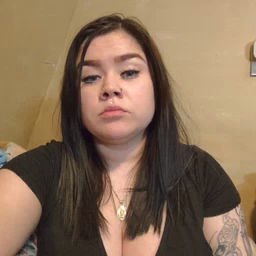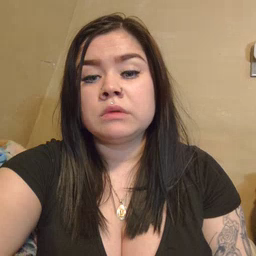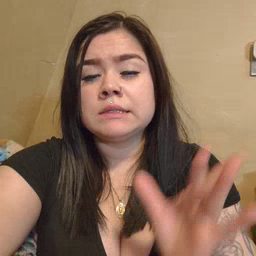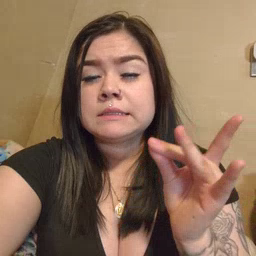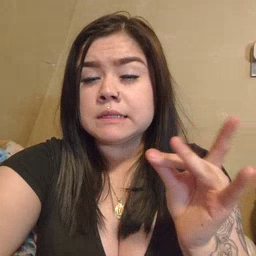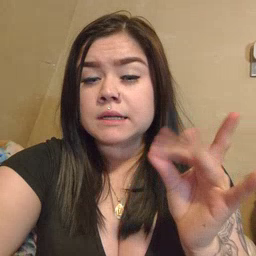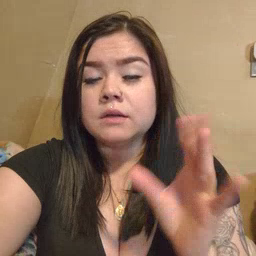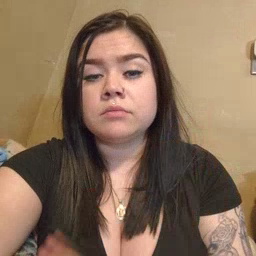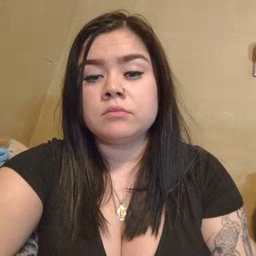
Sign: sticky